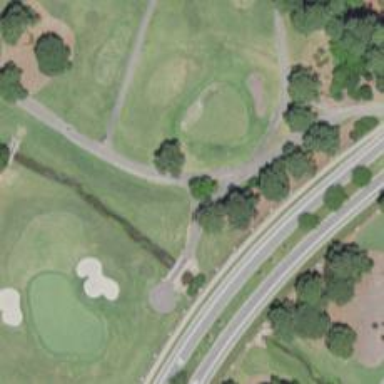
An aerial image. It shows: Path for both roads and golfers.